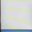
Piece: xx